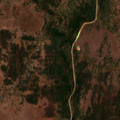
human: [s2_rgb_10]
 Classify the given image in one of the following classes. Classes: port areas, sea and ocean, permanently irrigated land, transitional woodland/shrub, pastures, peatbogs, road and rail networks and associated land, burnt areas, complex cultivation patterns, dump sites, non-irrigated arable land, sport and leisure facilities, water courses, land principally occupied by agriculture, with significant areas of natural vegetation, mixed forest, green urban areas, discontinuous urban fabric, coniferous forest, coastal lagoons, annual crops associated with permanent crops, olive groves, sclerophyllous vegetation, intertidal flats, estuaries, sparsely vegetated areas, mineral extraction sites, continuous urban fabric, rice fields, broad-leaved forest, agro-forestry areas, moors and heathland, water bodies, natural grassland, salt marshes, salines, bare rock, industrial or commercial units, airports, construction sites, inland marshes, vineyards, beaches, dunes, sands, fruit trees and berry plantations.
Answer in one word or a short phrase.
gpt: non-irrigated arable land, pastures, land principally occupied by agriculture, with significant areas of natural vegetation, sclerophyllous vegetation